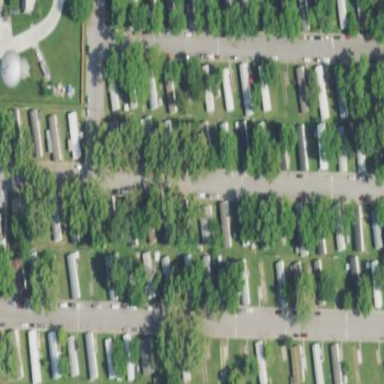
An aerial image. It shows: Residential area known as trailer park.